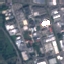
Label: Industrial